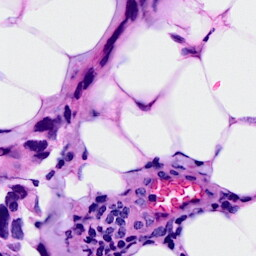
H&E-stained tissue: Breast